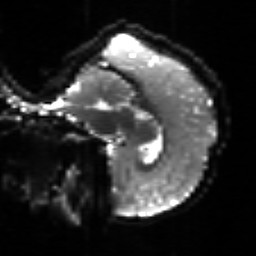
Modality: sbref
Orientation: sagittal
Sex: male
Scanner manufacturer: siemens
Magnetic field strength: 3 T
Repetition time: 5 s
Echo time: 0.071 s